Field crop: maize
Growth stage: 2
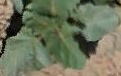
Species: datura